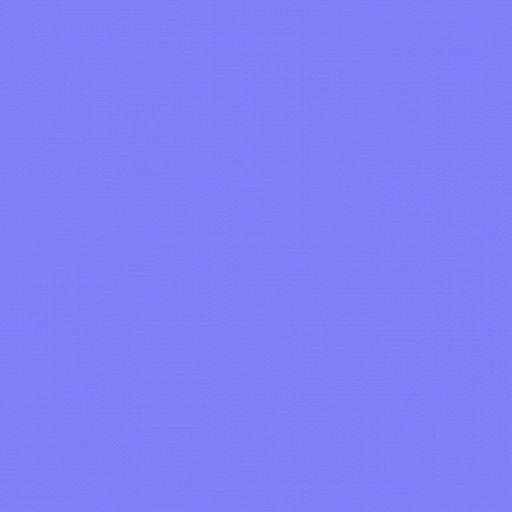
fabric pattern tartan